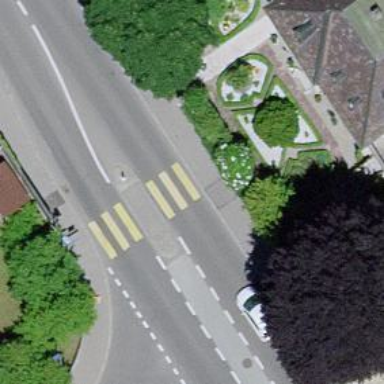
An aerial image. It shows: Uncontrolled zebra crossing with pedestrian island.